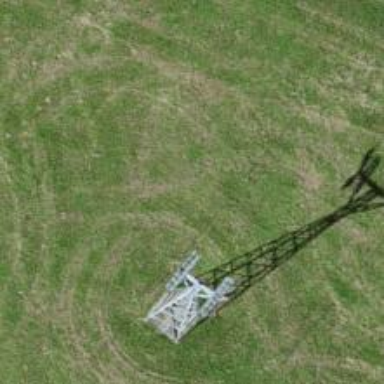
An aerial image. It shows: Pylon used for aerialway.